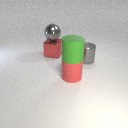
large gray metal sphere to the left of large green rubber cylinder